Question: I have a question about gyroscope delault position. I created a game in witch you move space ship foward, back, left, and right by moving the phone(using gyroscope). My problem is that I must hold phone horizontally like on picture 1. If i hold the phone as usual (about 60 degrees to the ground) like on picture 2, the ship goes down. Anyone know how to change default position of the gyroscope, so I can normally hold the phone and steering the ship? I want the ship stationary if my phone is holded at 60 degrees. Otherwise, it move to the titled direction.

My code:
'''
using UnityEngine;
using System.Collections;
[System.Serializable]
public class Boundaryy
{
public float xMin, xMax, zMin, zMax;
}
public class PlayerControll1 : MonoBehaviour {
public float speed;
public float tilt;
public Boundaryy boundary;
// Use this for initialization
void Start () {
Input.gyro.enabled = true;
Screen.sleepTimeout = SleepTimeout.NeverSleep;
}
void FixedUpdate() {
float xi = Input.gyro.userAcceleration.x;
float yi = Input.gyro.userAcceleration.y;
Vector3 movement = new Vector3 (xi, 0.0f, yi);
rigidbody.velocity = movement * speed;
rigidbody.position = new Vector3
(
Mathf.Clamp (rigidbody.position.x, boundary.xMin, boundary.xMax), 0.0f,
Mathf.Clamp (rigidbody.position.z, boundary.zMin, boundary.zMax)
);
rigidbody.rotation = Quaternion.Euler (0.0f, 0.0f, rigidbody.velocity.x * -tilt);
}
}
'''
If anybody have a clue how to do this, please help! :)
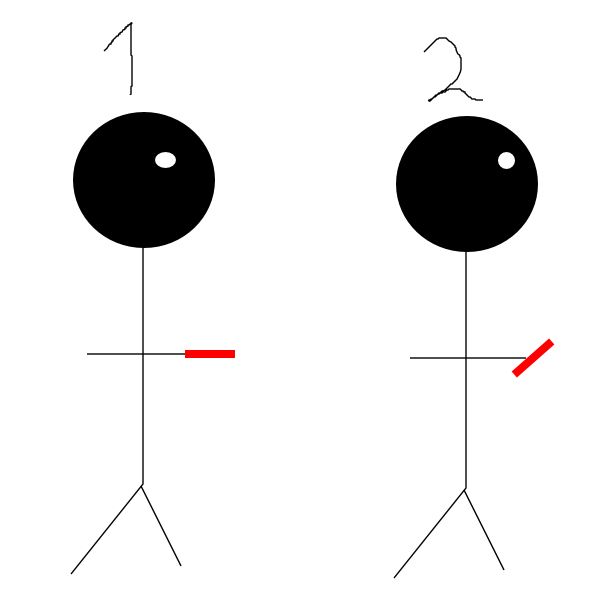
Answer: Just solved a similar problem, although I expect you've now solved this issue I thought I'd share my solution in case others stumble across this question...
At the point you're starting the game you just need to keep a record of a reference point. Then for each calculation involving the current acceleration, deduct the initial reference acceleration value. That will provide you with the adjusted acceleration values taking into account of how the player is holding their device.
'''
public class PlayerControll1 : MonoBehaviour {
....
public Vector3 baseAcceleration;
// Use this for initialization
void Start () {
...
baseAcceleration = Input.gyro.userAcceleration;
}
void FixedUpdate() {
float xi = Input.gyro.userAcceleration.x - baseAcceleration.x;
float yi = Input.gyro.userAcceleration.y - baseAcceleration.y;
...
}
}
'''